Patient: sex M, age 38
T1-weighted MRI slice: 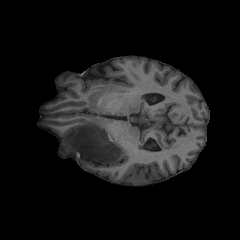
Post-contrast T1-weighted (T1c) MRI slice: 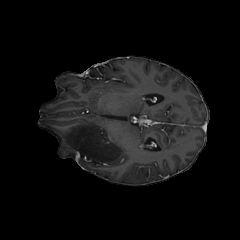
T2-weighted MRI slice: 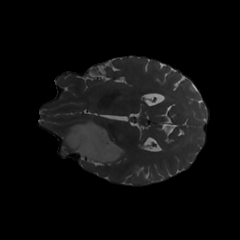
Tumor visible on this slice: yes
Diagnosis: Astrocytoma, IDH-mutant
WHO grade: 3